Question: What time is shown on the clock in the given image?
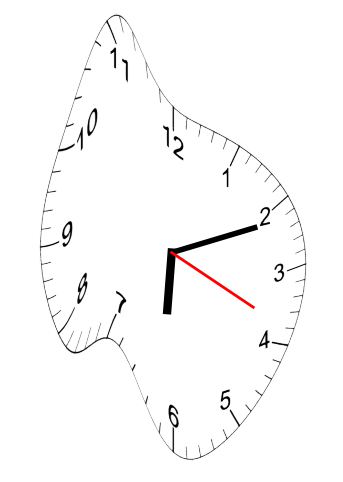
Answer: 06:11:19